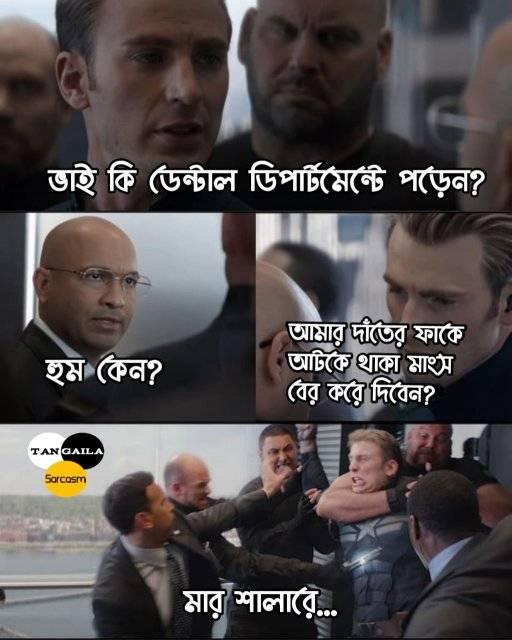
Caption: ভাই কি ডেন্টাল ডিমার্টমেন্টে পড়েন ?    হুম কেন ?    আমার দাতের ফাঁকে আটকে থাকা মাংস বের করে দিবেন ?   মার শালারে...
Label: non-hate